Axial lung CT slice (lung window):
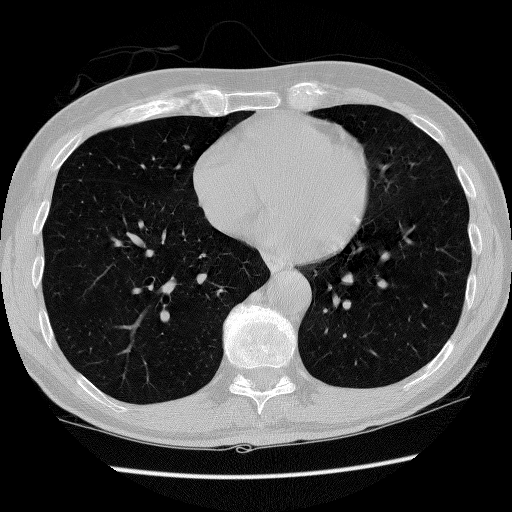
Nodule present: no